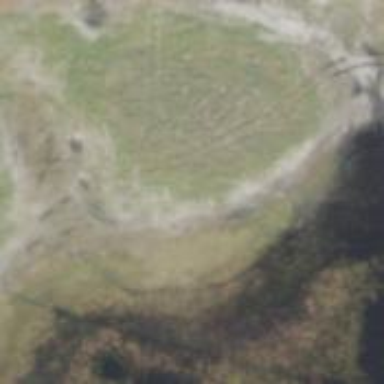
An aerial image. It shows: Wetland area characterized by wet meadow.